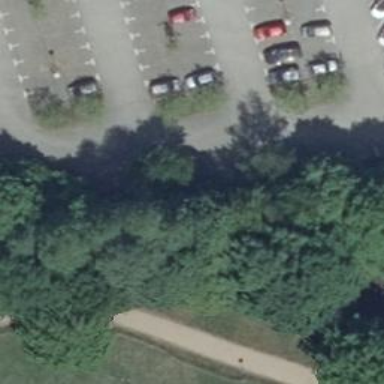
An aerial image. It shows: Road serving as parking aisle.